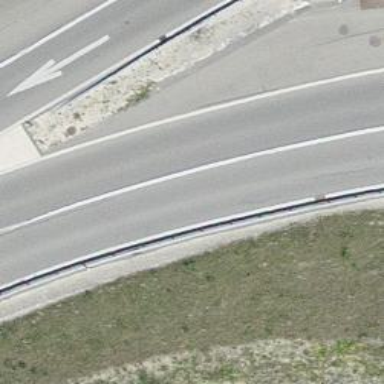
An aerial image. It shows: Asphalt motorway categorized as trunk road.